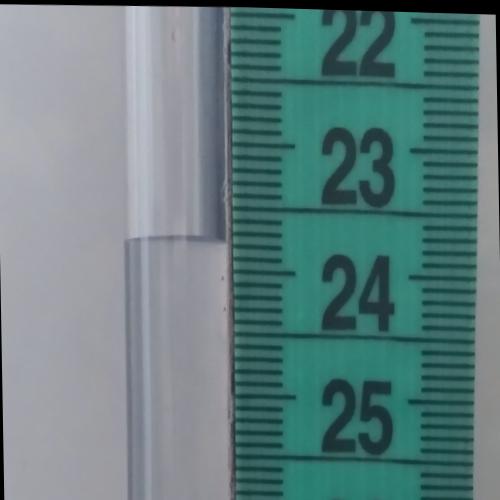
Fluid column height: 23.8 cm